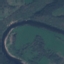
Land use / land cover: River